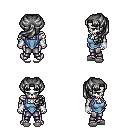
a pixel art fantasy rpg character, male body template, skeleton, blue vest, metal pants, gray princess hairstyle, white cloth bracers, white slippers, four views (front, back, left, right), 2x2 character sprite sheet, small pixel art, hard edges, no anti-aliasing